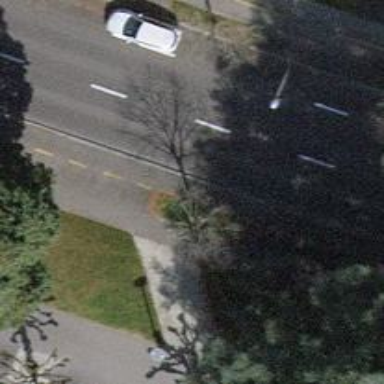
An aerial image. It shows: Avenue lined with trees.